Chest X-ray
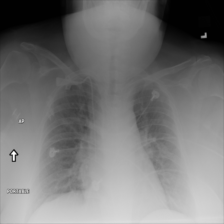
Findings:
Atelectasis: negative
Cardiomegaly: negative
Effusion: negative
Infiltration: negative
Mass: negative
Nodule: negative
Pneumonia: negative
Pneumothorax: negative
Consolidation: negative
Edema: negative
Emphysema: negative
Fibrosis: negative
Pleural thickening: negative
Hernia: negative